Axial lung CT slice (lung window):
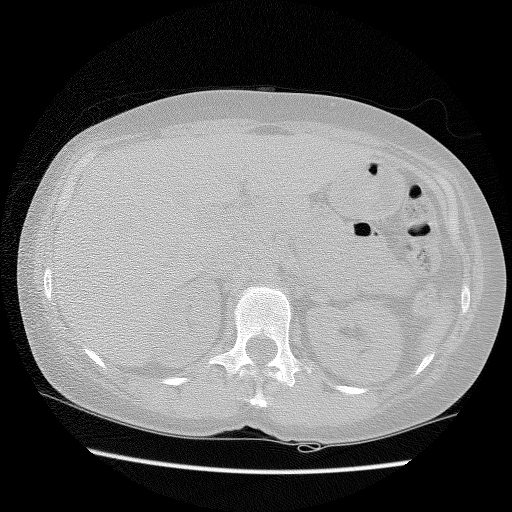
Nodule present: no